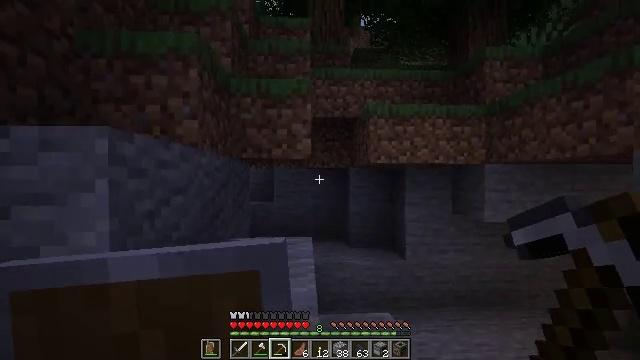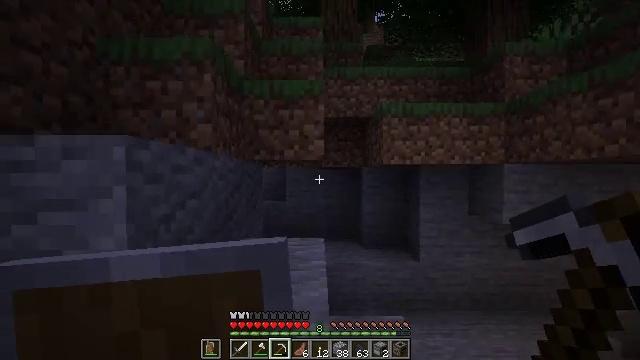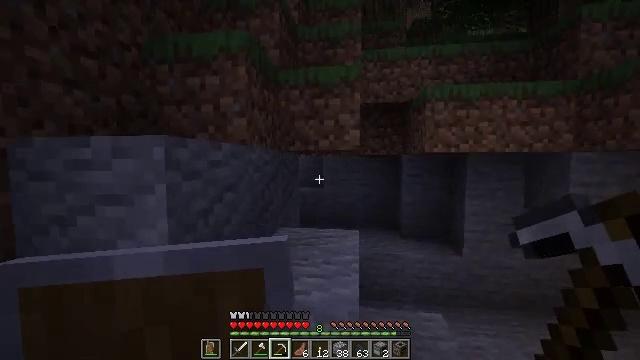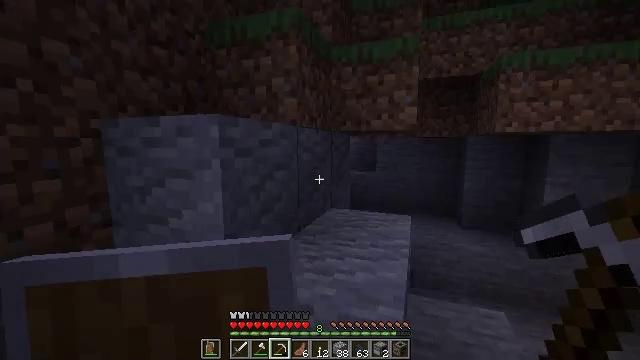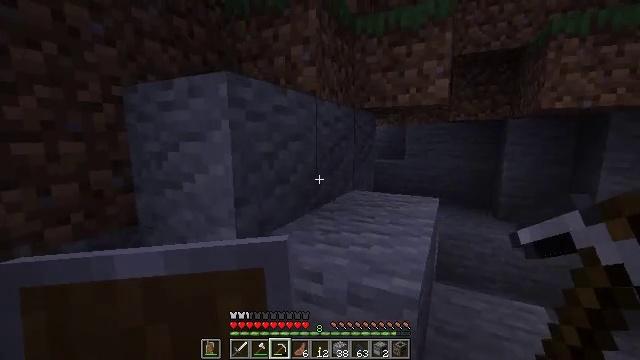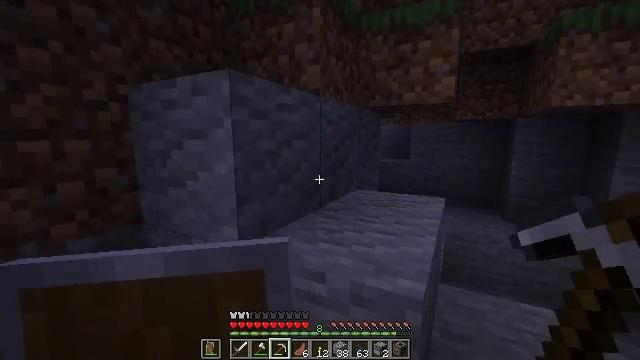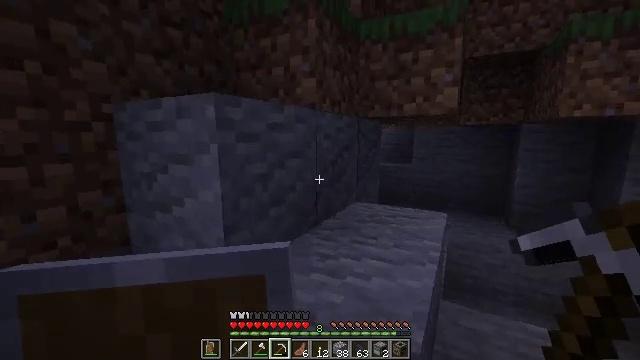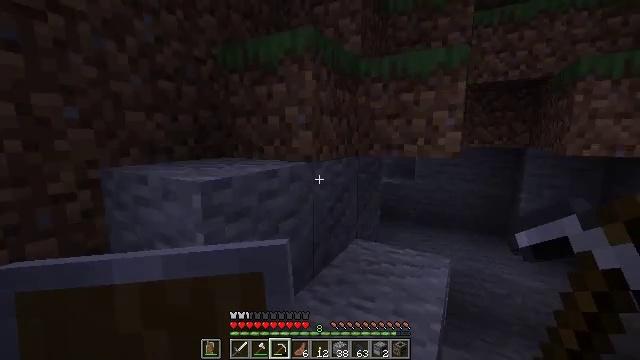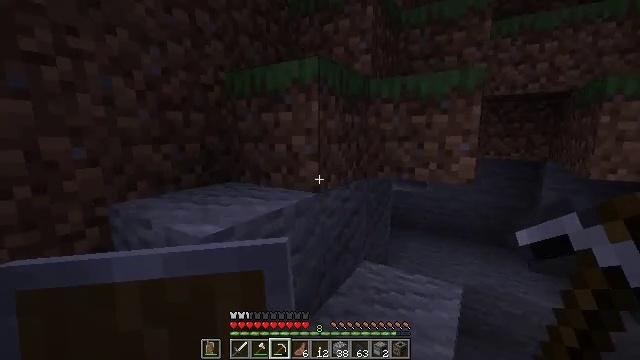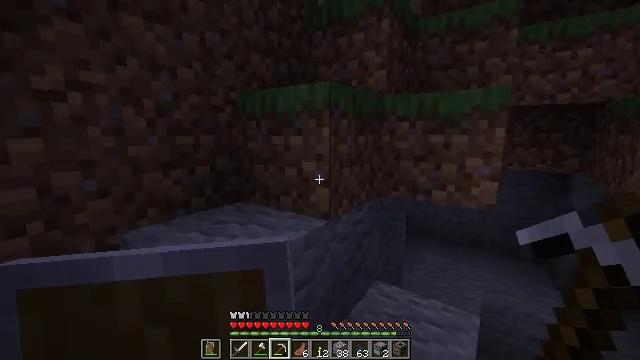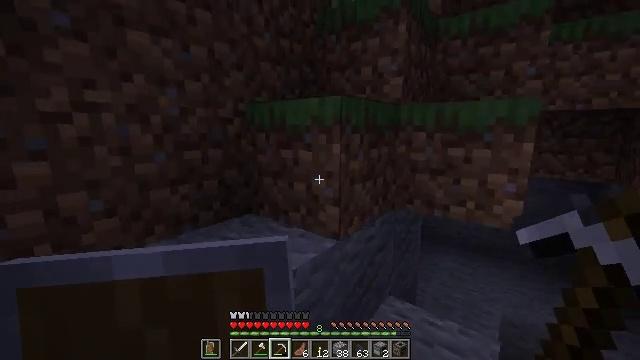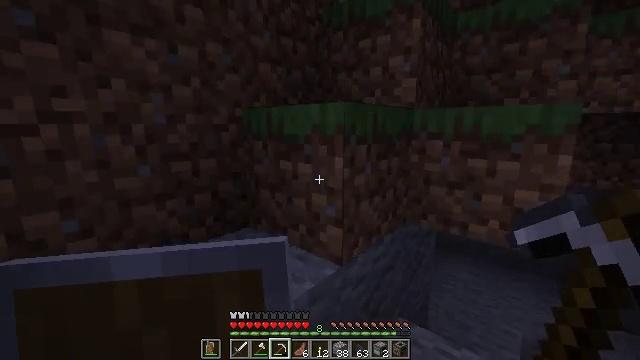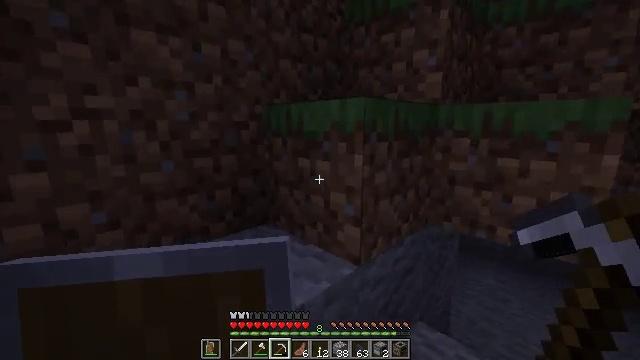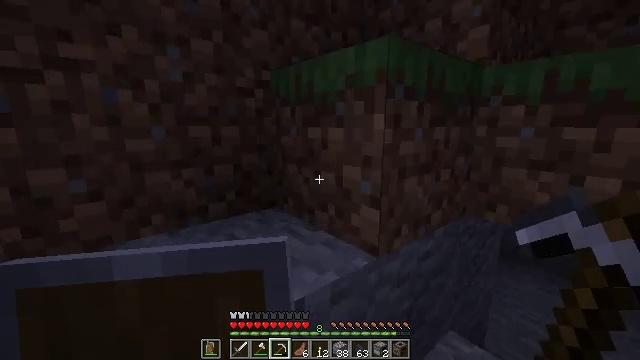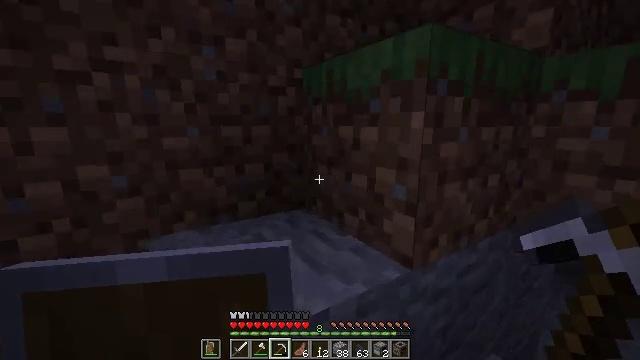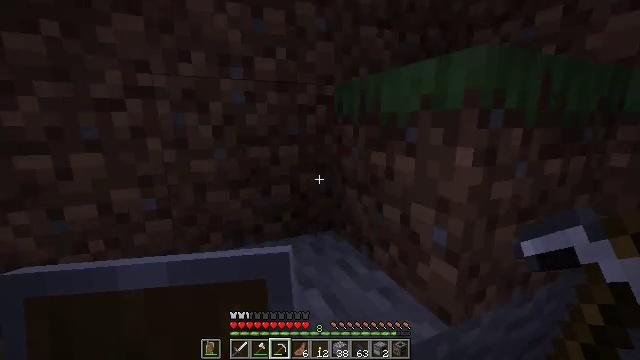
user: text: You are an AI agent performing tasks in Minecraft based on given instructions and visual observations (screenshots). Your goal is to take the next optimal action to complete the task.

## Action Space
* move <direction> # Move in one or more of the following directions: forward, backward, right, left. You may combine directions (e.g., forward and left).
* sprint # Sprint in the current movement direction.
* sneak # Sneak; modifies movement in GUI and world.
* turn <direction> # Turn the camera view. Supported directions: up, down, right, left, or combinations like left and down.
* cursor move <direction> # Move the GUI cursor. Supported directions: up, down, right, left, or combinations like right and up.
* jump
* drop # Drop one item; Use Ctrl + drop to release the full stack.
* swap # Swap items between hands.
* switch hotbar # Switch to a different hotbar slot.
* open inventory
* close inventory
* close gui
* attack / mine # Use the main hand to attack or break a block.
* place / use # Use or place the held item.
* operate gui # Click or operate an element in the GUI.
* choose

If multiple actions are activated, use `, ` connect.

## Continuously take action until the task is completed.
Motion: motion action
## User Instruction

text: Break the yellow bed.
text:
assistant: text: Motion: move forward and move right, turn left, jump
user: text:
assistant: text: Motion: move forward and move right, turn left and down
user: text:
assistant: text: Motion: move forward and move right, turn left and down
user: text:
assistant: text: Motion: move forward, turn left and down
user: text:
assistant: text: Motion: move forward, turn left, jump
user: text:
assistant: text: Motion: move forward, jump
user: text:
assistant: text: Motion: move forward, jump
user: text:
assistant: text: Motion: move forward, turn left, jump
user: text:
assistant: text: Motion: move forward, turn left, jump
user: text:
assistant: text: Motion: move forward, turn left, jump
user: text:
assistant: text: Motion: move forward, turn left, jump
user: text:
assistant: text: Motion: move forward, turn left
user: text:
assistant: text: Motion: move forward, turn left
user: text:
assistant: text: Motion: move forward and move left, turn left, jump
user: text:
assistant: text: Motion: move forward and move left, turn left, jump
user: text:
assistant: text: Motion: move forward and move left, turn left, jump
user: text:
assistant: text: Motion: move forward and move left, turn left, jump
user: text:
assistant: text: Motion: move forward and move left, jump
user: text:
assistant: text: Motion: move forward and move left, jump
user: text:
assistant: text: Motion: move forward and move left, turn right
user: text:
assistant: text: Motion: move forward and move left, turn right
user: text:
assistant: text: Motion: move forward and move left, turn right and up
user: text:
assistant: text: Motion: move forward and move left, turn right and up, jump
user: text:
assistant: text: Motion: move forward, turn right and up, jump
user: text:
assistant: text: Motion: move forward, turn right, jump
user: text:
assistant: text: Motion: move forward, jump
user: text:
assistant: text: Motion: move forward, jump
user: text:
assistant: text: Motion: move forward, jump
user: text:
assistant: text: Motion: move forward
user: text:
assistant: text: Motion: move forward